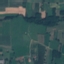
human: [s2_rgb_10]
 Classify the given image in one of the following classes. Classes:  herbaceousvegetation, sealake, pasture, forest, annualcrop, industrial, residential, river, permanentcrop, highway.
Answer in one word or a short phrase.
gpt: Pasture